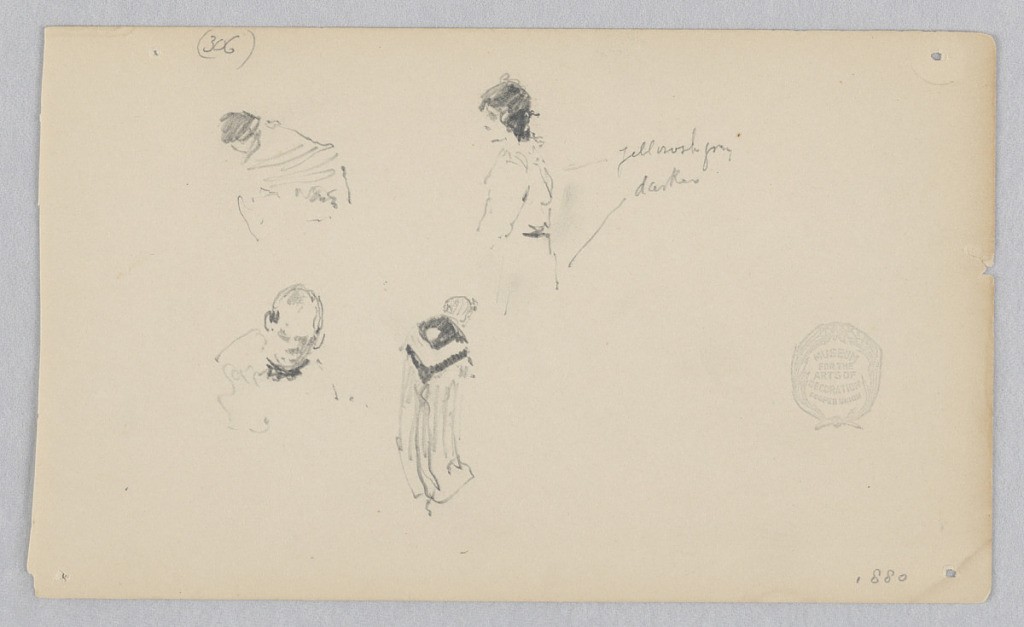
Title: Figures
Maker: Robert Frederick Blum, American, 1857–1903
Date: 1880
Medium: Graphite on wove paper
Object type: Drawing
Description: Partial sketches of two figures.